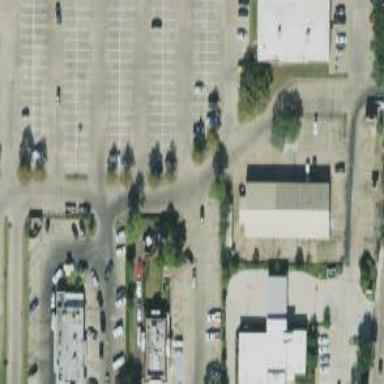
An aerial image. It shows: Parking space.